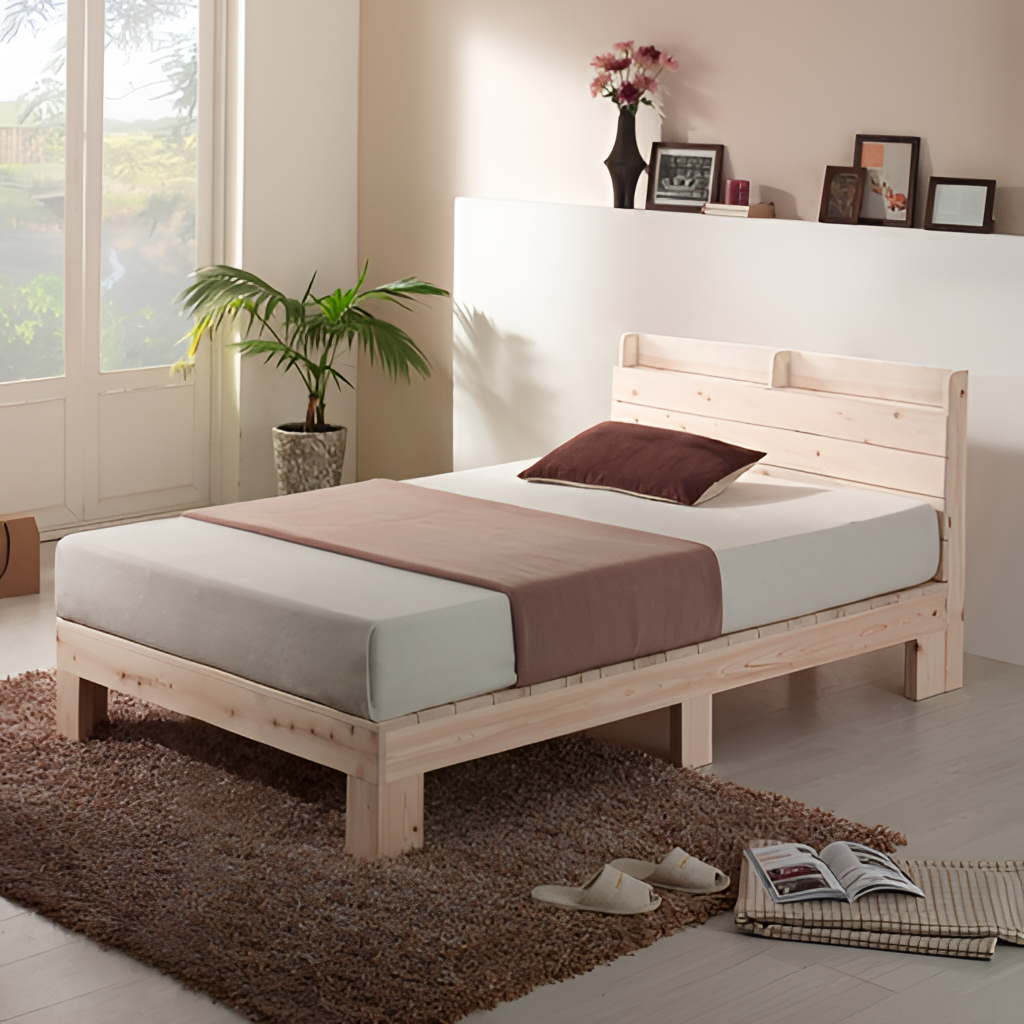
bedroom, light brown wood bed, wood flooring, with plank pattern, paint wallpaper, with solid pattern, minimalist